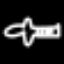
Label: airplane